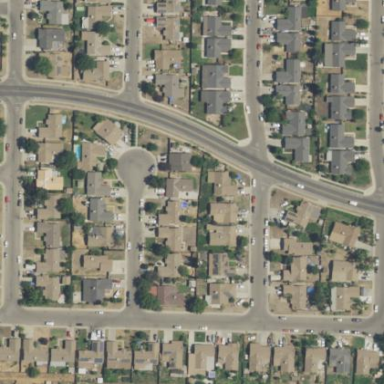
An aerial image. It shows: Neighbourhood with single-family residential houses.